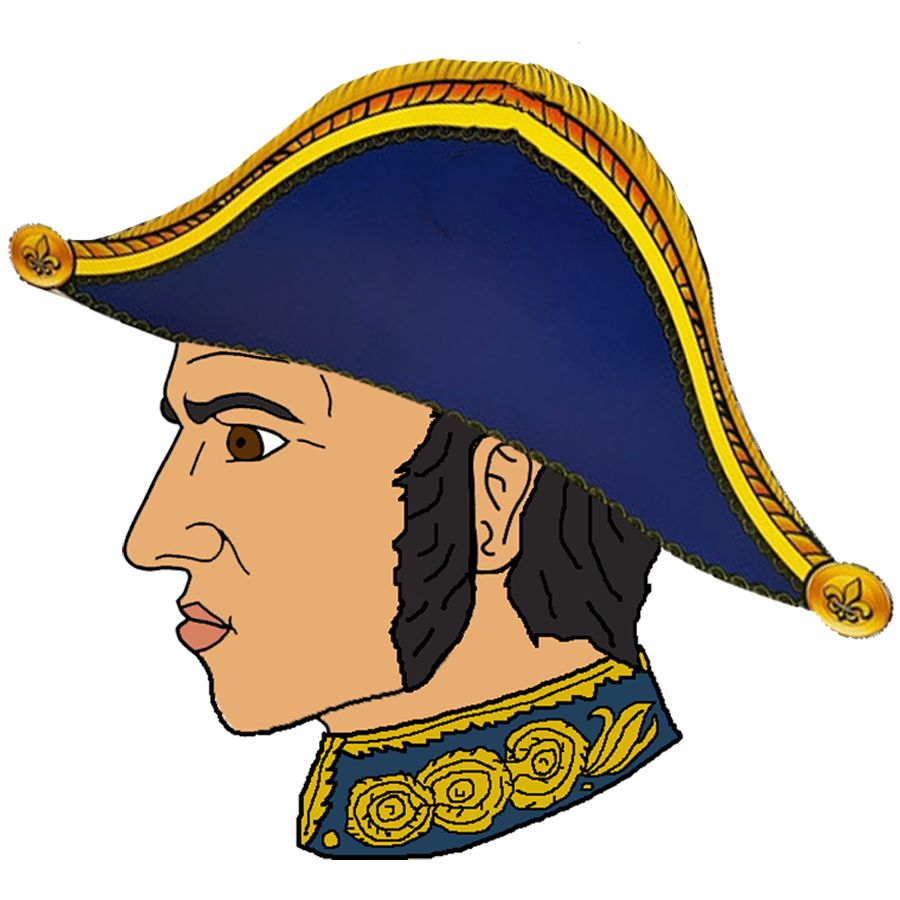
Label: 4_Yes_Chad